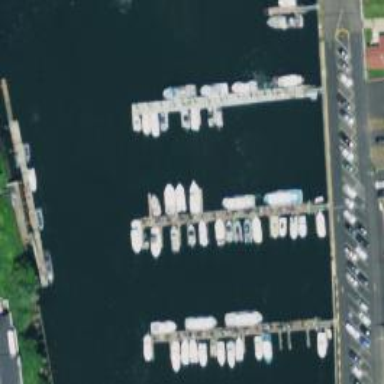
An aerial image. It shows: Man-made pier.